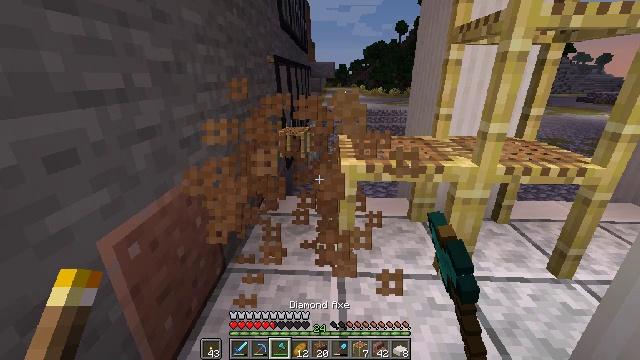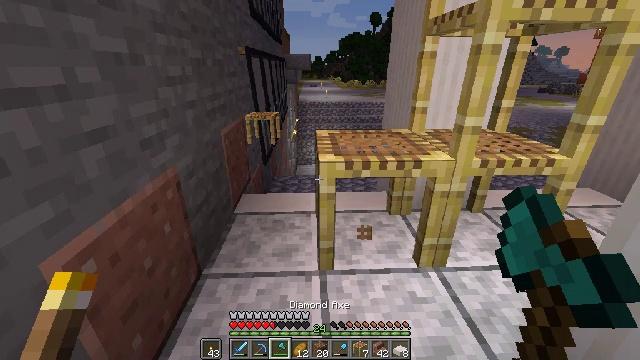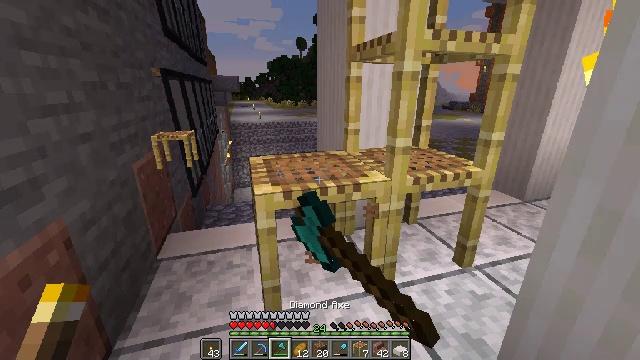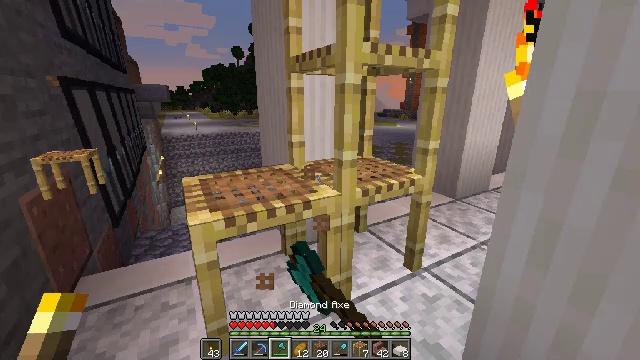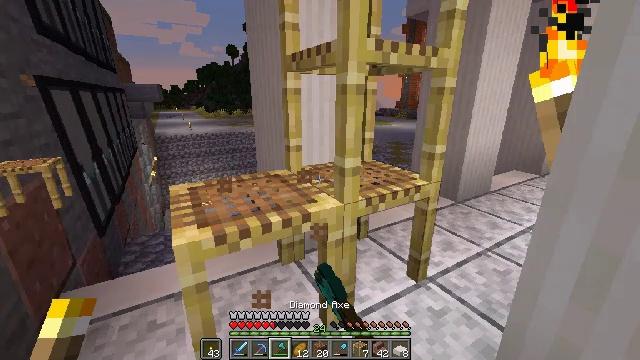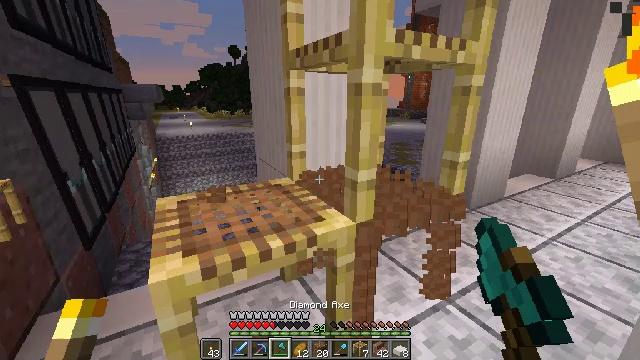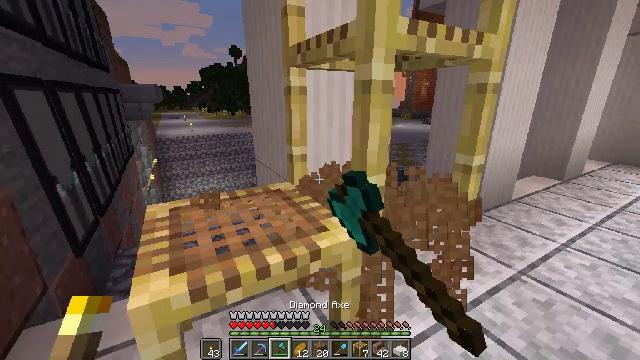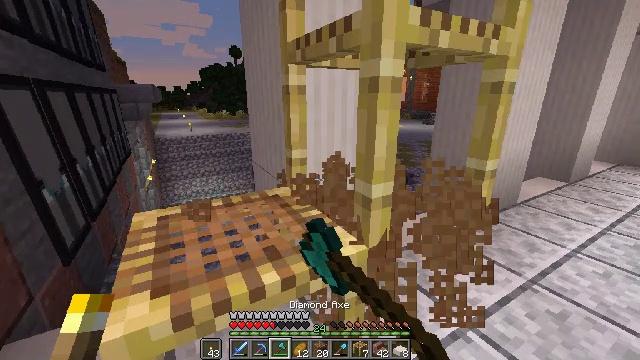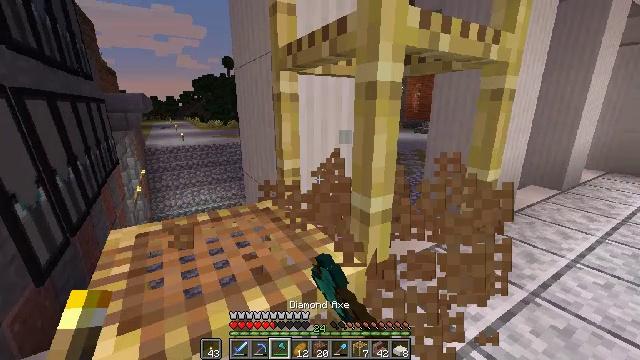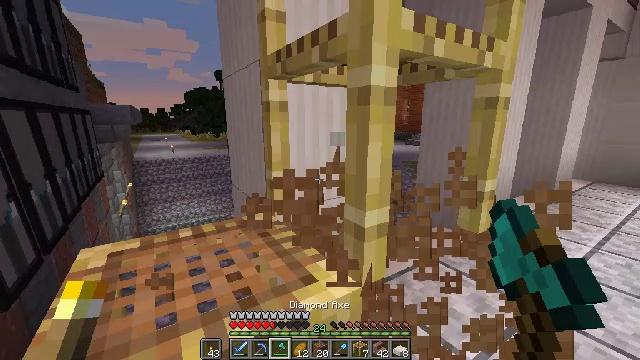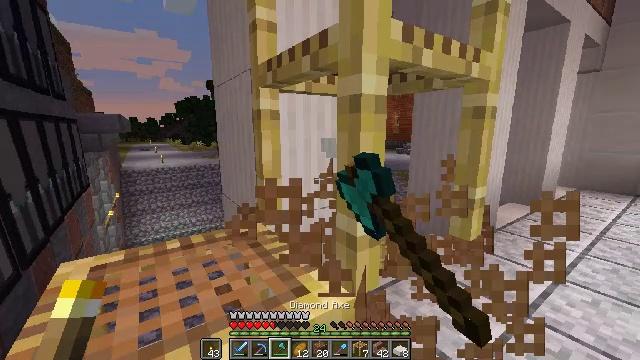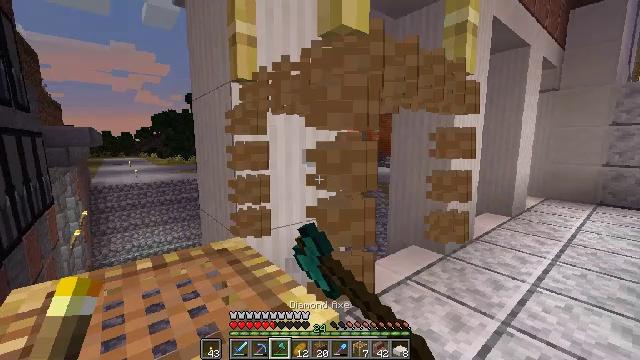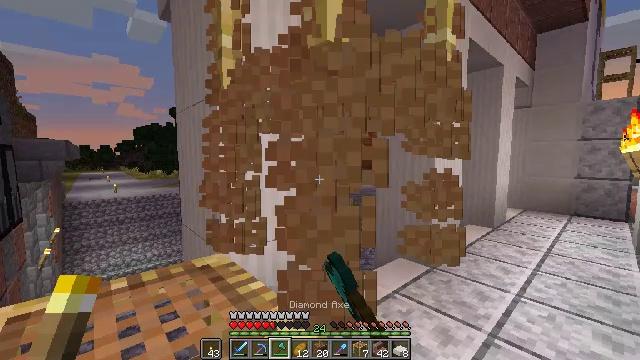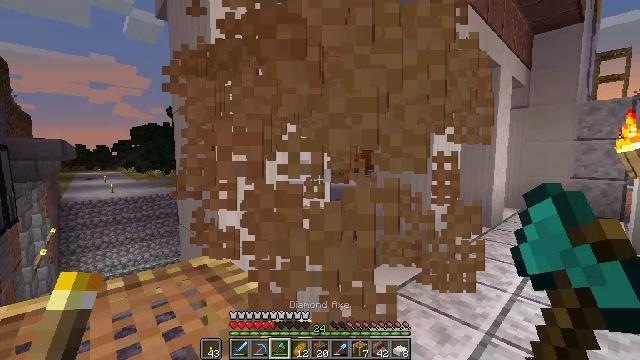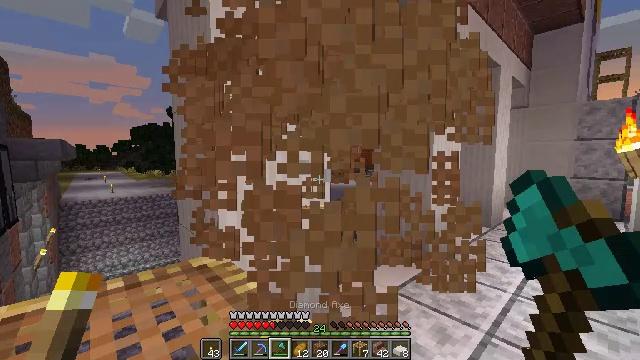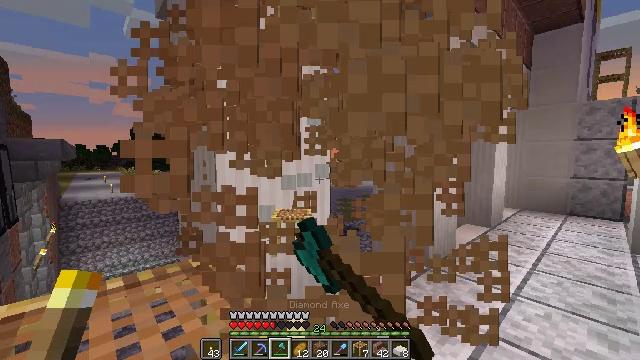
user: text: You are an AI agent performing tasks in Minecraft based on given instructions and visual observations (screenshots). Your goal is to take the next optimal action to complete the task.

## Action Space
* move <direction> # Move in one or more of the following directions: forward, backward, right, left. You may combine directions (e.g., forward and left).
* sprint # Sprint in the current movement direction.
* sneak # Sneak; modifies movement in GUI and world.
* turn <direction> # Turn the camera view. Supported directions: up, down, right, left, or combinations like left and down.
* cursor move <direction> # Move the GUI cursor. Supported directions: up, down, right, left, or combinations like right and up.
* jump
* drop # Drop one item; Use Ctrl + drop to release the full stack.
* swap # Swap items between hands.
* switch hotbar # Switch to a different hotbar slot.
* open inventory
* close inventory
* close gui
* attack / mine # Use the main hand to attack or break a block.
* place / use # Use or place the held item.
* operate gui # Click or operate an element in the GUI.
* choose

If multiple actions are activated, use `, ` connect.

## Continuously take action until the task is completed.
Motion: motion action
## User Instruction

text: Dismantle the scaffolding.
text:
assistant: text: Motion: move forward, turn right and down, attack / mine
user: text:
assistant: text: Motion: move forward, turn right and up, attack / mine
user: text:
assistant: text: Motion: move forward, turn right and up, attack / mine
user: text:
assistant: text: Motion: move forward, attack / mine
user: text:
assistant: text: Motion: move forward, attack / mine
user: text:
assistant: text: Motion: move forward, attack / mine
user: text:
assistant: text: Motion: attack / mine
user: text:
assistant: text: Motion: turn right and up, attack / mine
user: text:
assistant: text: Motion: turn right and up, attack / mine
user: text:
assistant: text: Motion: turn right and up, attack / mine
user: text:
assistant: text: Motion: turn right and up, attack / mine
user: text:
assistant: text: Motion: turn right and up, attack / mine
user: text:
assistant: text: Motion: attack / mine
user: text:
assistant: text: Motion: attack / mine
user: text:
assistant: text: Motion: attack / mine
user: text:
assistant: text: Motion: attack / mine
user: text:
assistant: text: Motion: attack / mine
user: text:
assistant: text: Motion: attack / mine
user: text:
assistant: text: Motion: turn down, attack / mine
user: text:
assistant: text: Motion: turn left and down
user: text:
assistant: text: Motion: turn left and down
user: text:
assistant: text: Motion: no_op
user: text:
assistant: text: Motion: turn left and down
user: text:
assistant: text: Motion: turn left and down
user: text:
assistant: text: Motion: turn left and down
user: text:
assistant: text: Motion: turn left and down
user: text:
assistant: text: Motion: turn right and down, attack / mine
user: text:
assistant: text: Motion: attack / mine
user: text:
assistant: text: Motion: attack / mine
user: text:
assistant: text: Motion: attack / mine